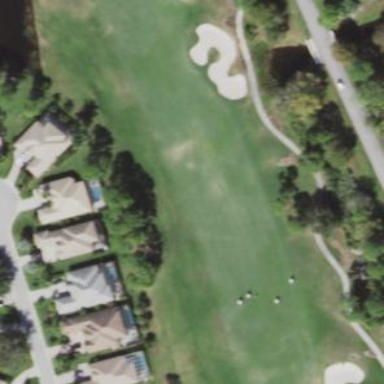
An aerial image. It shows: Golf fairway in the image.